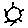
Label: sun